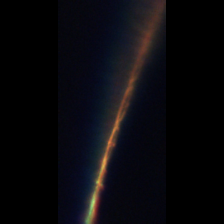
Taxon: Psuedo-nitzschia
Group: Diatoms